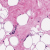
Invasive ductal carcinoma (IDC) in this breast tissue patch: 0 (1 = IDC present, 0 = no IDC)